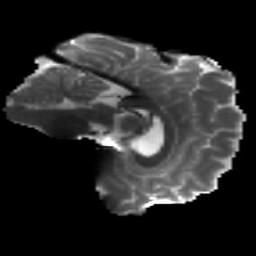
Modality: T2w
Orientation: sagittal
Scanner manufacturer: siemens
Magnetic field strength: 3 T
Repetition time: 4.16 s
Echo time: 0.0806 s